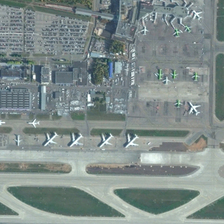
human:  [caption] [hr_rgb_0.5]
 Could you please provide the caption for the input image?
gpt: many planes are parked in an airport near a large parking lot .

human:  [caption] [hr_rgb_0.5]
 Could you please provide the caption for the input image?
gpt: a great of airplanes are parked at the terminal building while some others are on the runway .

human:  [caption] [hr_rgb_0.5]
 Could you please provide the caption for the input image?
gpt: many planes are parked in an airport near a large parking lot .

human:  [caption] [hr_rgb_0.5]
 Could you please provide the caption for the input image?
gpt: a great of airplanes are parked at the terminal building while some others are on the runway .

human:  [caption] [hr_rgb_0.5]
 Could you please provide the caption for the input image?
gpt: many planes are parked in an airport near a large parking lot .